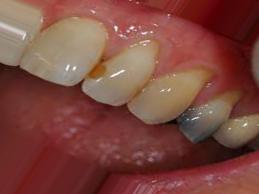
Condition: Tooth Discoloration